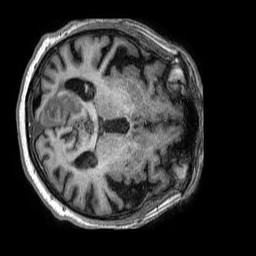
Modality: T1w
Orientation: axial
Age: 80
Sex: male
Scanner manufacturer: philips
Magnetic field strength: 3 T
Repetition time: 0.006586 s
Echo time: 0.002949 s